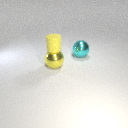
large yellow metal sphere below small yellow rubber cylinder